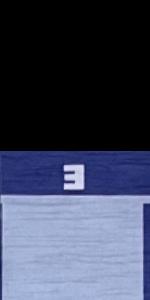
Label: Empty